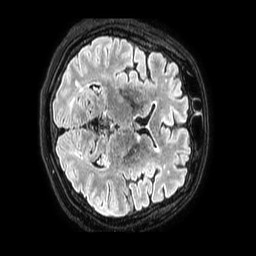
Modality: FLAIR
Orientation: axial
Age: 38
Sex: female
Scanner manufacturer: philips
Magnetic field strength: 3 T
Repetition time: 4.8 s
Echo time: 0.34 s